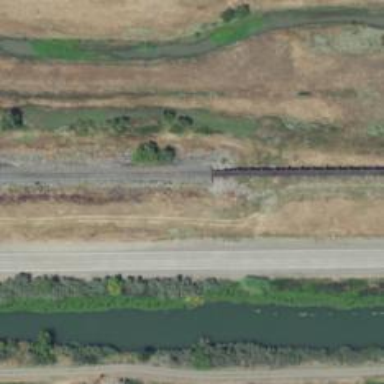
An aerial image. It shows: Preserved rail on embankment.